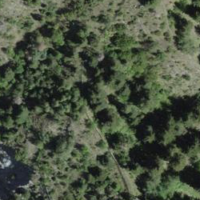
EUNIS habitat code: 23
Species observed at this site:
Chamaenerion angustifolium
Sorbus aucuparia